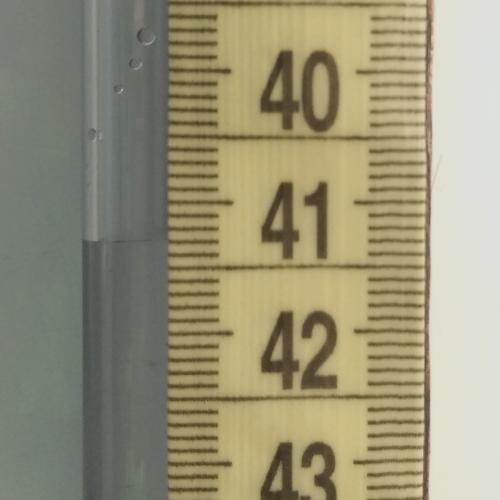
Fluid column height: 41.3 cm